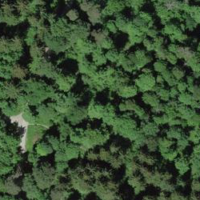
EUNIS habitat code: 44
Species observed at this site:
Turdus philomelos
Buteo buteo